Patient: sex F, age 54
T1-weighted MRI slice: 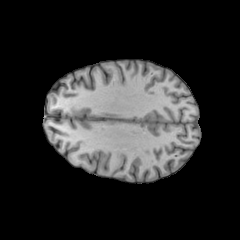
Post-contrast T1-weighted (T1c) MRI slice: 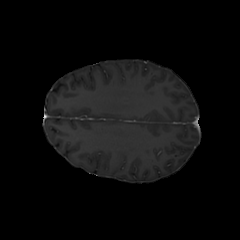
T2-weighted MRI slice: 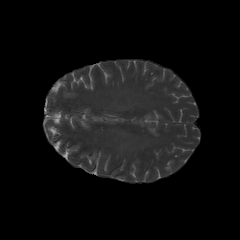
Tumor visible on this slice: no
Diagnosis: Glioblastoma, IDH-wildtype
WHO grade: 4